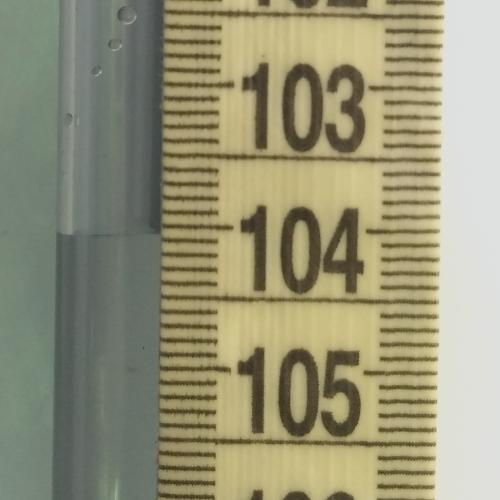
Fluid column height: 104.1 cm